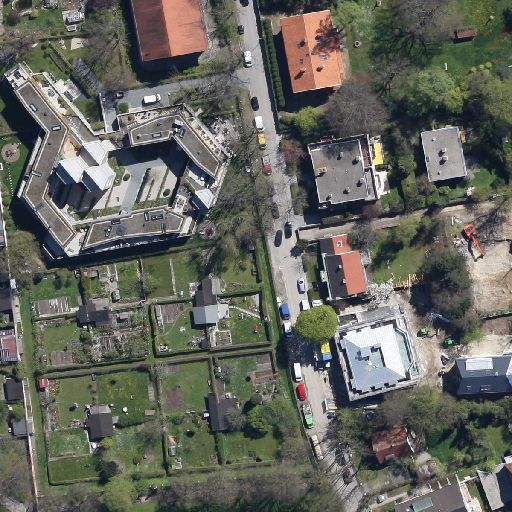
Referring expression: vehicle